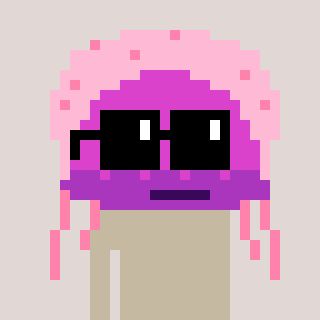
a pixel art character with square black sunglasses, a jellyfish-shaped head and a bege-colored body on a warm background